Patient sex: F
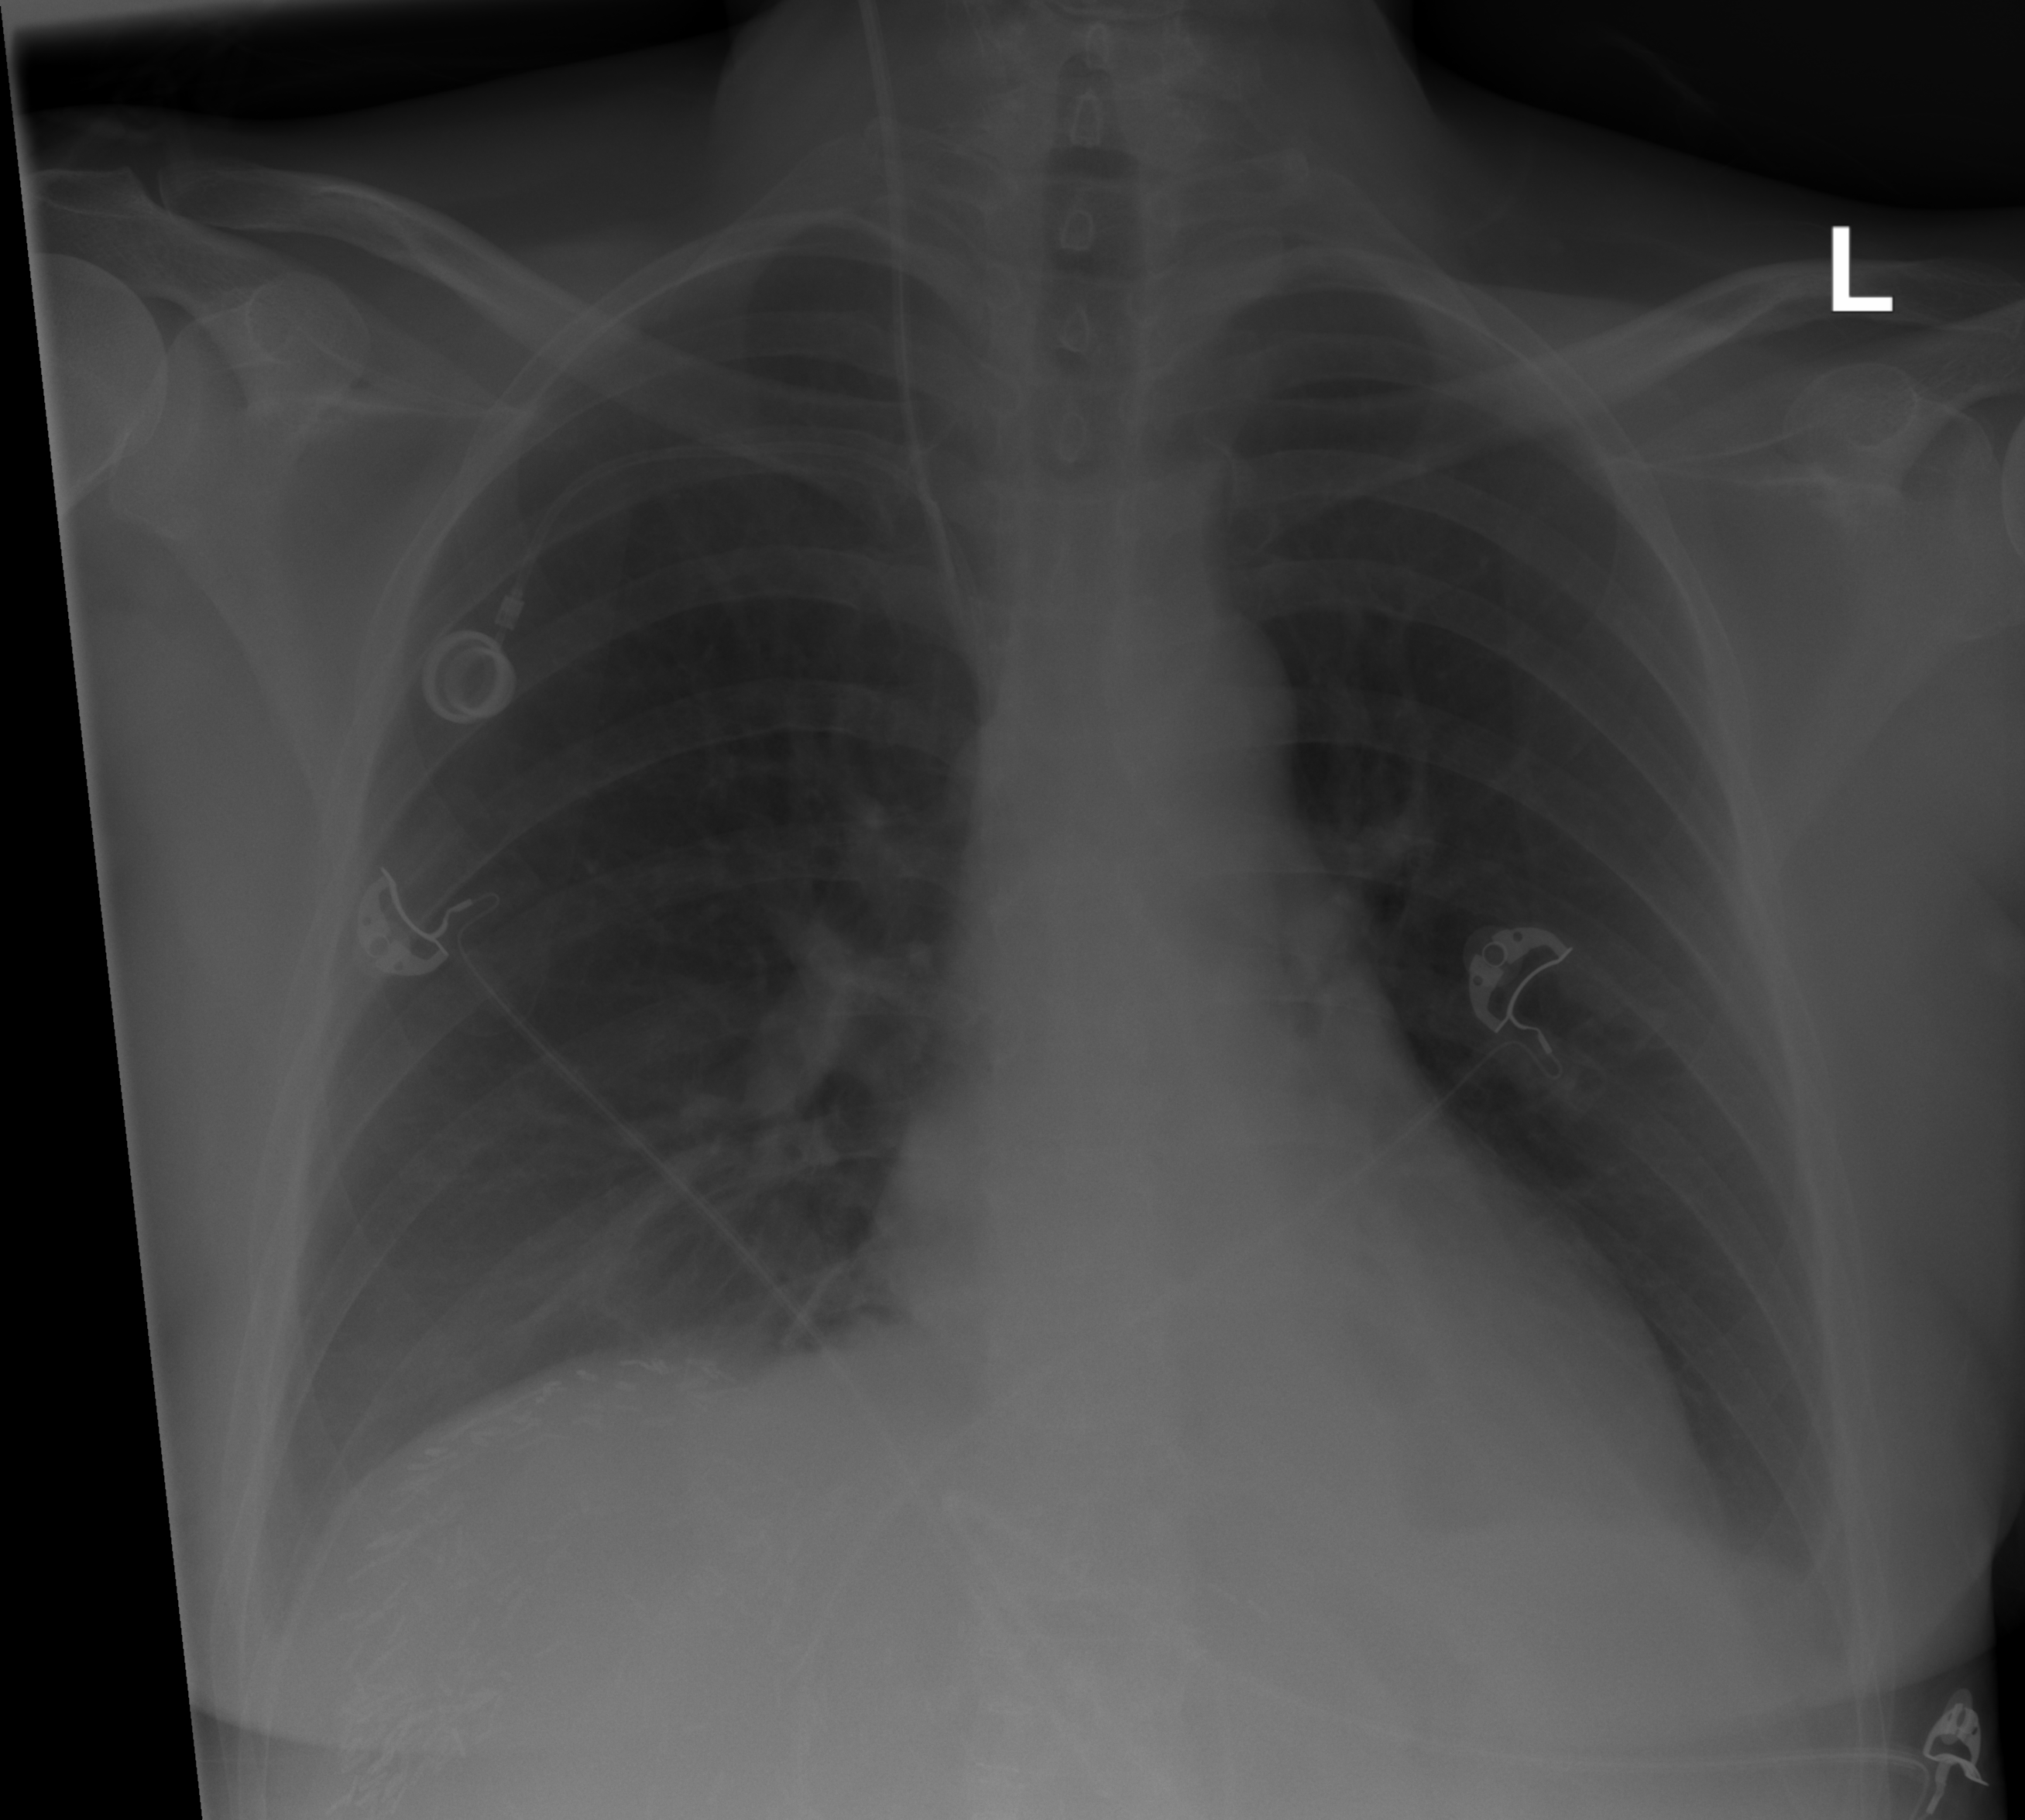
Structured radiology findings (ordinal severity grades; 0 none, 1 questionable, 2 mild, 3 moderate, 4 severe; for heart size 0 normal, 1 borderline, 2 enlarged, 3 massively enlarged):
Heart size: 0
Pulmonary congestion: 0
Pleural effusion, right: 1
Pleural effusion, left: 2
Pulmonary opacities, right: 2
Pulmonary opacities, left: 0
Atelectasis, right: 2
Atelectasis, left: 2